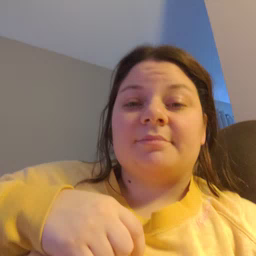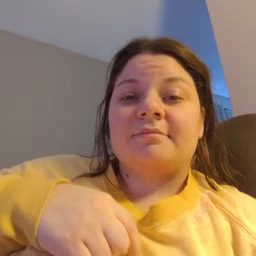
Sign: down